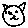
Label: cat